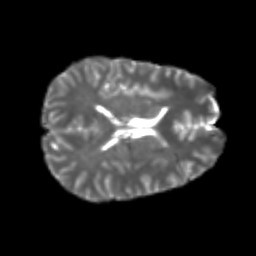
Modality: T2w
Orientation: axial
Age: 24
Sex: male
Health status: healthy
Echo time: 0.074 s